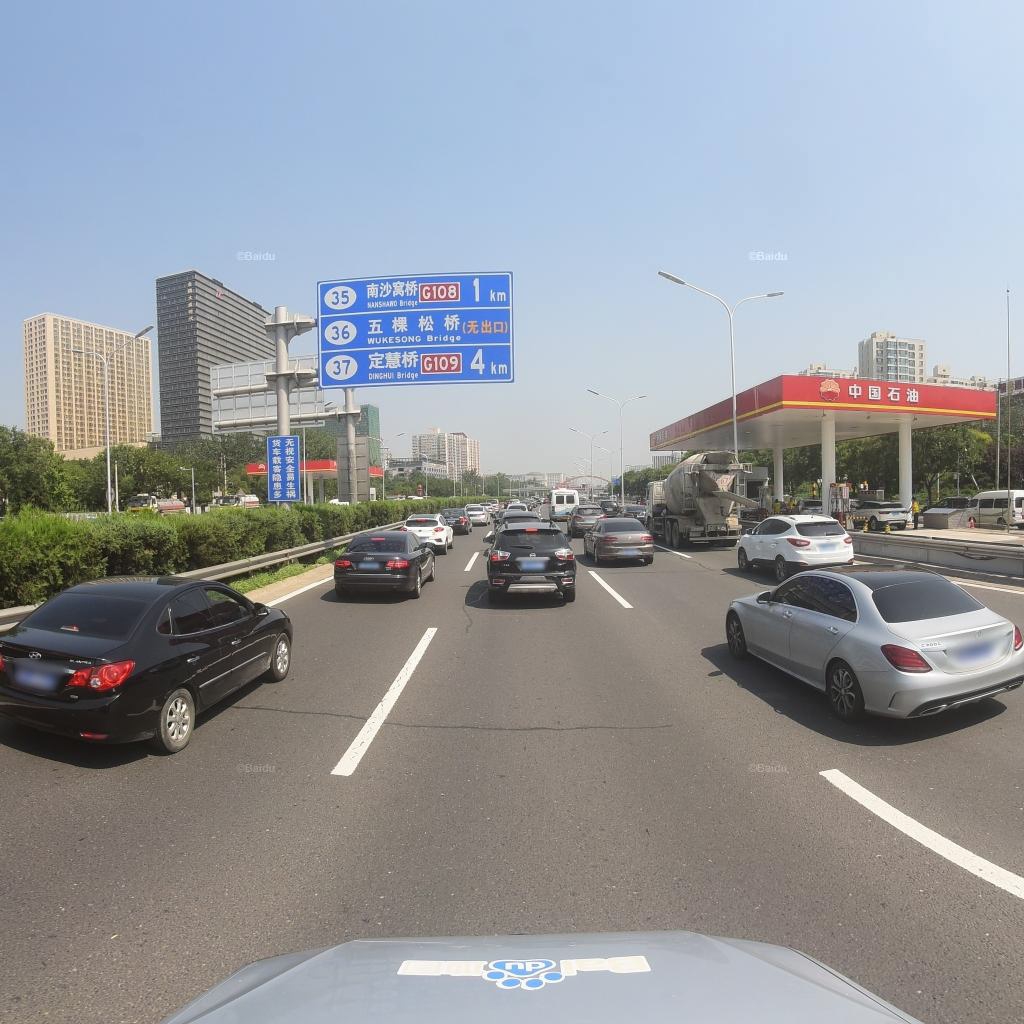
Region: Fengtai
Road damage annotations: longitudinal patch, transverse patch